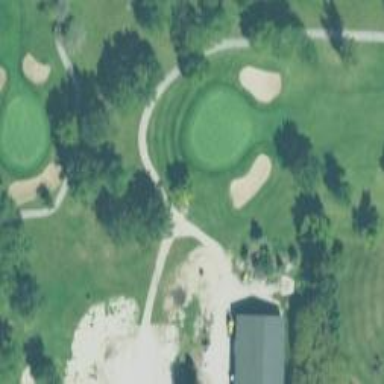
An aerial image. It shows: Path for both road and golf.